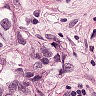
Metastatic tissue present: yes